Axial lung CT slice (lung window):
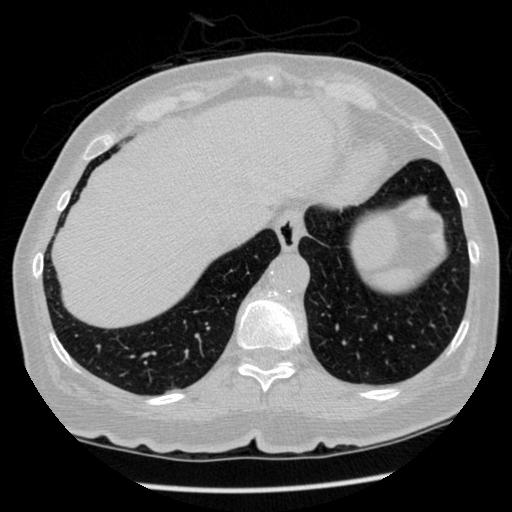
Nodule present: no